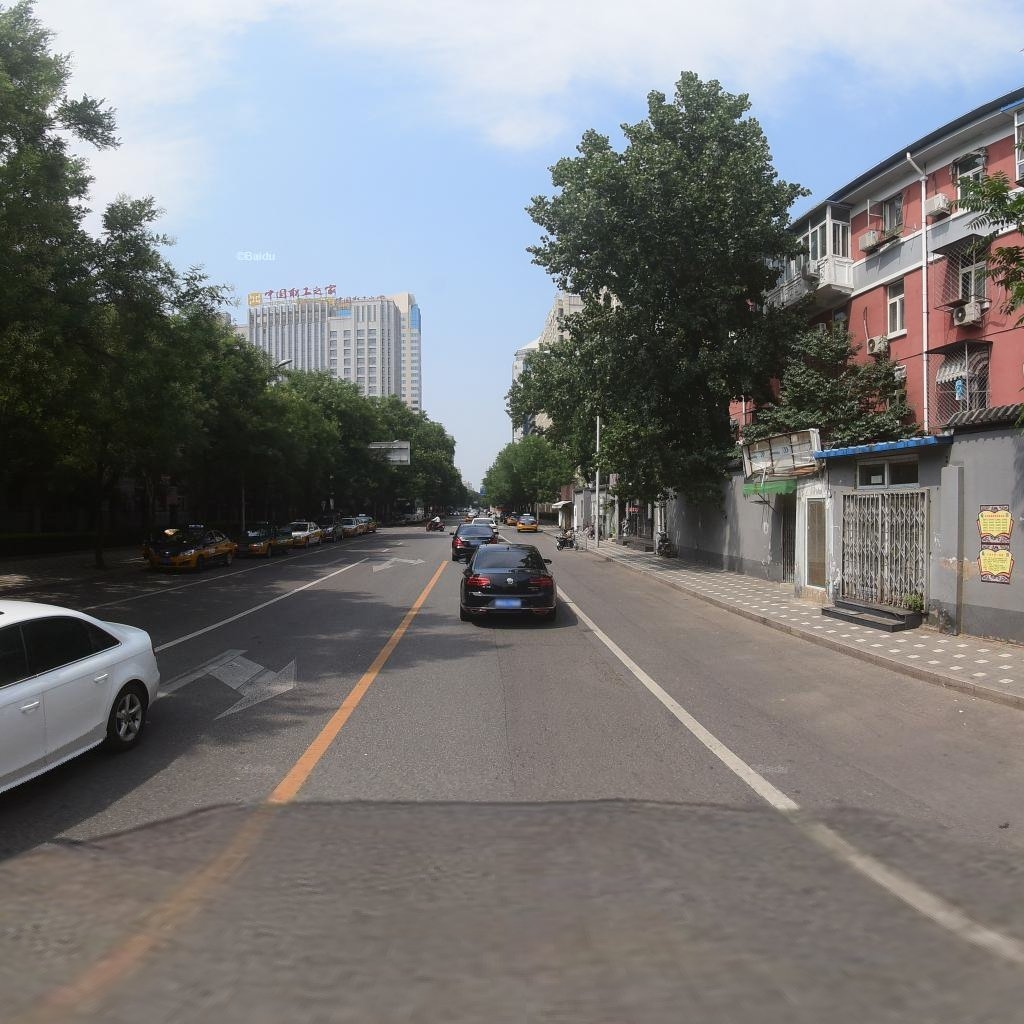
Region: Xicheng
Road damage annotations: longitudinal crack